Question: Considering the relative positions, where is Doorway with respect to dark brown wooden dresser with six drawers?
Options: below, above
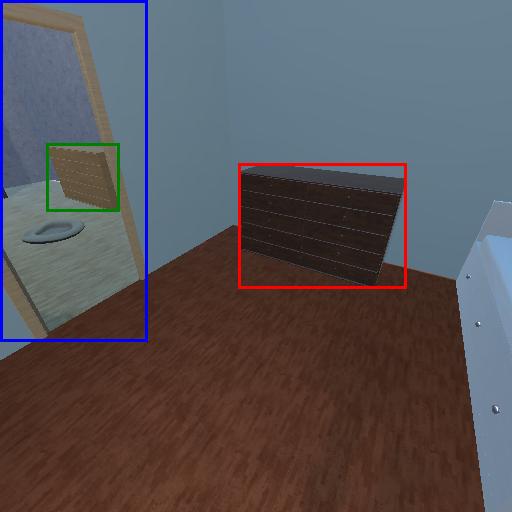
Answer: below